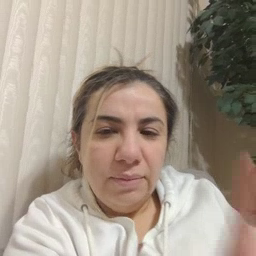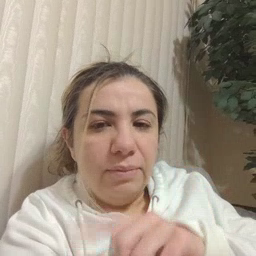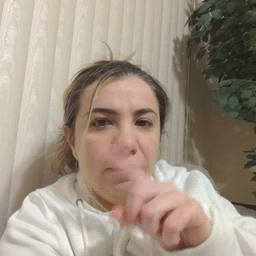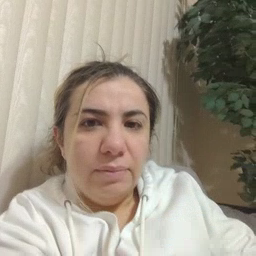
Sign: mouse